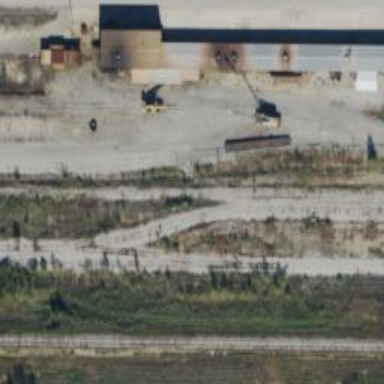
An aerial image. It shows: Rail spur service.